Question: I am currently working with some data from Switzerland with 100x100 m resolution. I would like to aggregate the data to 1x1km from km-squares based on the national grid (with coordinates f.i. x = 500000, y = 130000), differing from the original extent of my RasterLayer object. I have provided some code for a RasterLayer based on the original extent (=r) and a RasterLayer with a new extent based on national grid cells in Switzerland (=r.agg) and plotted r.agg over r (the latter of, which I coloured in red to make the borders more obvious).
'''
library(raster)
ncol <- 3677 # same as original RasterLayer
nrow <- 2261 # same as original RasterLayer
## create raster (with original extent)
r <- raster(ncol = ncol, nrow = nrow) # dimensions of raster
mat <- matrix(runif(ncol*nrow, 0,2), ncol = ncol, nrow = nrow) # write data
# create simplified country-borders / buffer
mat [0:100, 0:ncol] <- NA
mat [0:nrow, 0:100] <- NA
mat [(nrow - 100):nrow, 0:ncol] <- NA
mat [0:nrow, (ncol -100):ncol] <- NA
r[] <- mat #write data to raster
extent(r) <- matrix(c(479950, 73950, 847650, 300050), nrow = 2) # define extent
proj4string(r) <- "+proj=somerc +lat_0=46.95240555555556
+lon_0=7.439583333333333
+k_0=1 +x_0=600000 +y_0=200000
+ellps=bessel +towgs84=674.374,15.056,405.346,0,0,0,0
+units=m +no_defs"
## create raster (with customised extent)
r.agg <- r # prepare aggregatable RasterLayer
extent(r.agg) <- matrix(c(480000, 74000, 847700, 300100), nrow = 2)
r.agg <- aggregate(r.agg, fact = 10, fun = mean)
par(bg = 'darkgrey')
plot(r, col = "red", legend = FALSE)
plot(r.agg, add = TRUE)
'''
However, I am not entirely sure to interpret the results correctly:
The plotted "r.agg" over "r" shows a red line which I don't quite understand.

Option A (desired outcome): 'extent()' allows me to aggregate over the national grid and aggregate over the spatially correct 100x100m information
Option B (which I hope does not happen): 'extent()' will let me aggregate over the national grid, but using the data from the original grid and thus not the one from the correct 100x100 squares.
I didn't find the help page for 'extent()' particularly helpful and would be glad to receive some clarification. If Option B is the case (or I misunderstood something completely), I would be really happy if someone could help me to figure this out. Thanks a lot in advance and sorry for my weird phrasing, I am new to analyzing spatial data.
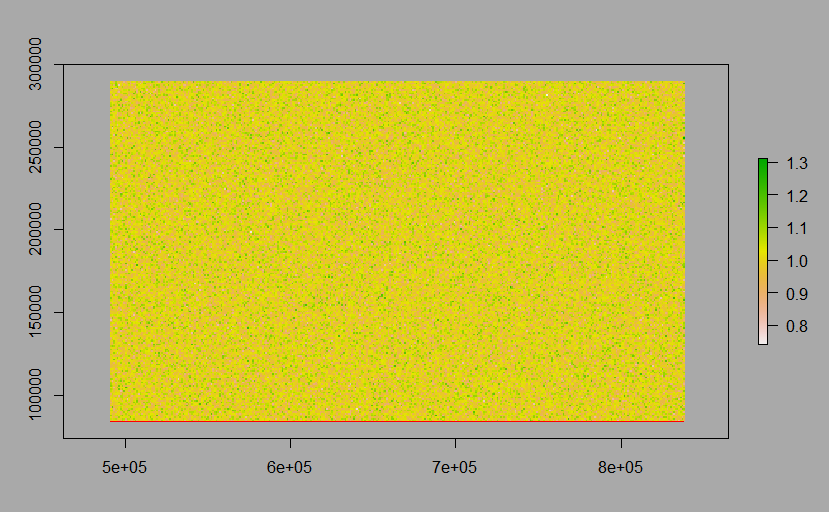
Answer: The two rasters do not align, so you cannot rely on aggregate alone.
You can do
'''
library(raster)
r <- raster(ncol = 3677, nrow = 2261, ext=extent(479950, 847650, 73950, 300050))
crs(r) <- "+proj=somerc +lat_0=46.95240555555556 +lon_0=7.439583333333333 +k_0=1 +x_0=600000 +y_0=200000
+ellps=bessel +towgs84=674.374,15.056,405.346,0,0,0,0 +units=m +no_defs"
r.agg <- raster(nrow=227, ncol=368, ext=extent(480000, 848000, 73100, 300100))
x <- resample(r, r.agg)
'''
Or, to have more control
'''
r.low <- disaggregate(r.agg, 10)
r.low <- resample(r, r.low)
ra <- aggregate(r.low, 10, mean)
'''